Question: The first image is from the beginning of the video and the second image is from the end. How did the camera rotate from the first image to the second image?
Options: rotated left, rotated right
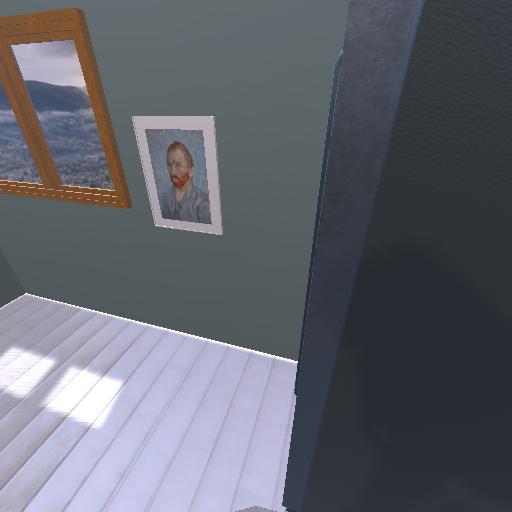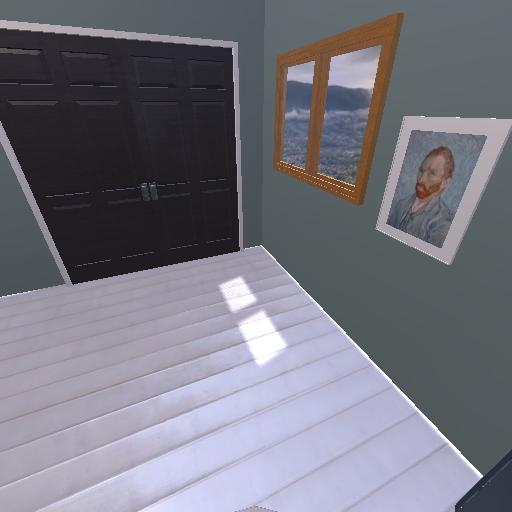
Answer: rotated left